Question: Count the number of objects in the diagram.
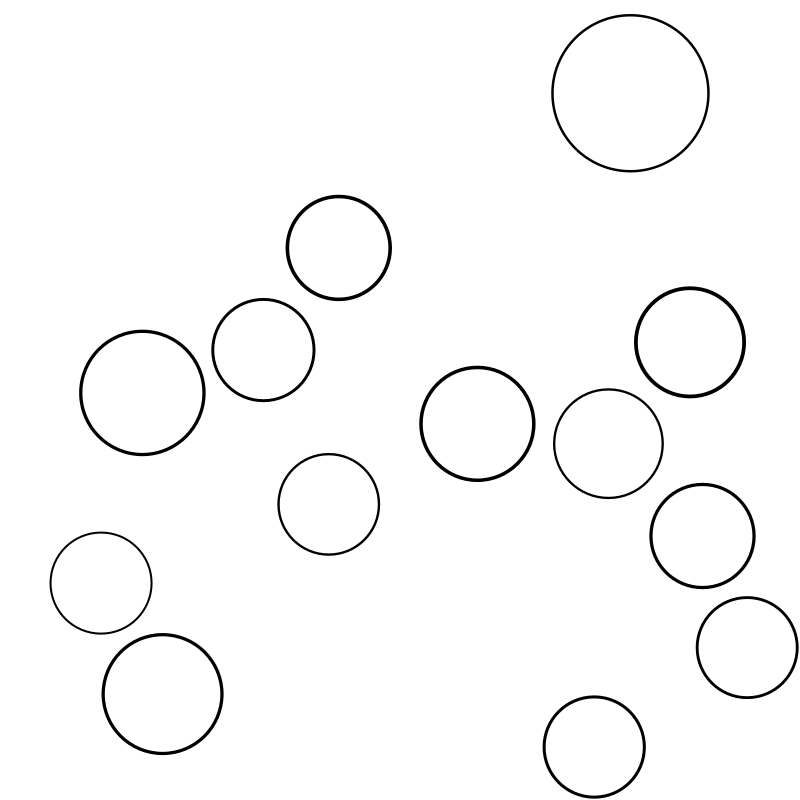
Answer: 13